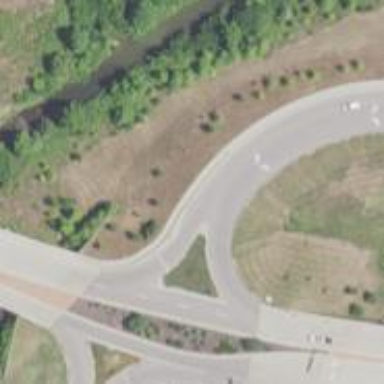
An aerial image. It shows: Secondary link road.